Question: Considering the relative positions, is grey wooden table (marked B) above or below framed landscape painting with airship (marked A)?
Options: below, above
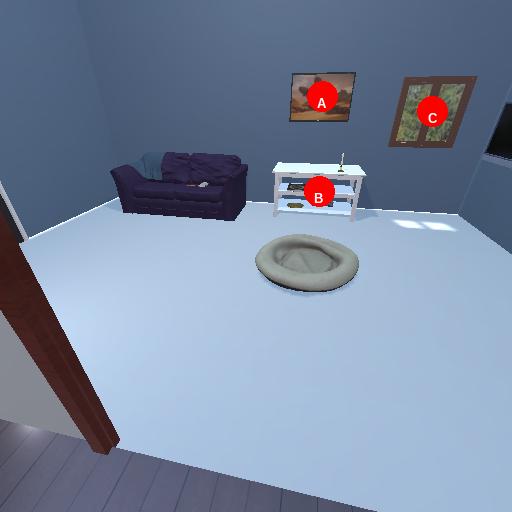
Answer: below